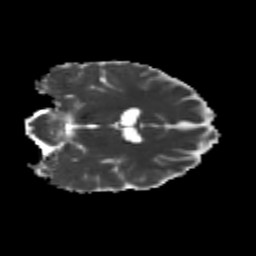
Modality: MD
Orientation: coronal
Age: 25
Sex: female
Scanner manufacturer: siemens
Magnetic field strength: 3 T
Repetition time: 3.5 s
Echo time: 0.104 s